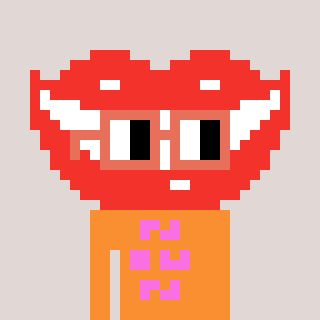
a pixel art character with square orange glasses, a smile-shaped head and a orange-colored body on a warm background